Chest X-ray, AP view. Patient: 50 years old, sex F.
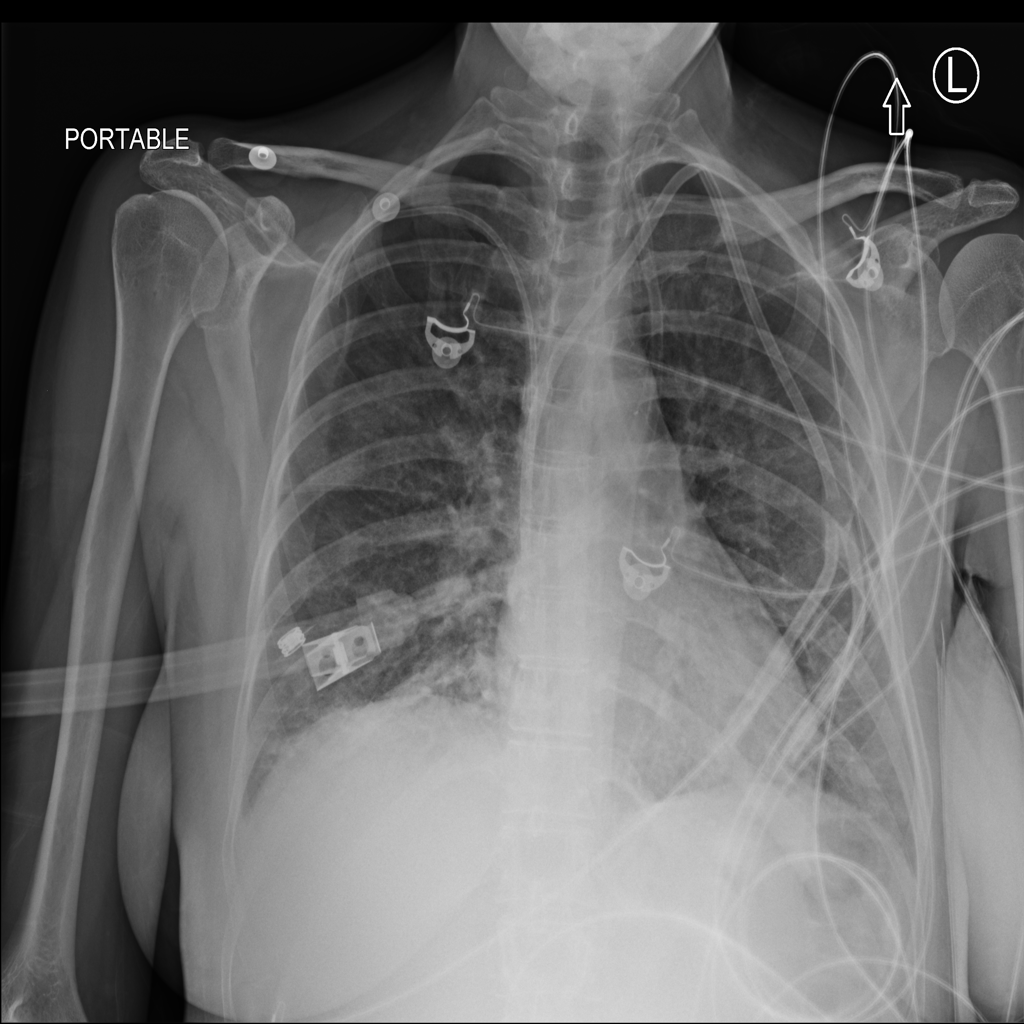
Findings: Edema